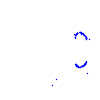
Particle: proton